Aerial crown-view tile of a tropical tree (Barro Colorado Island, Panama), acquired 20250915:
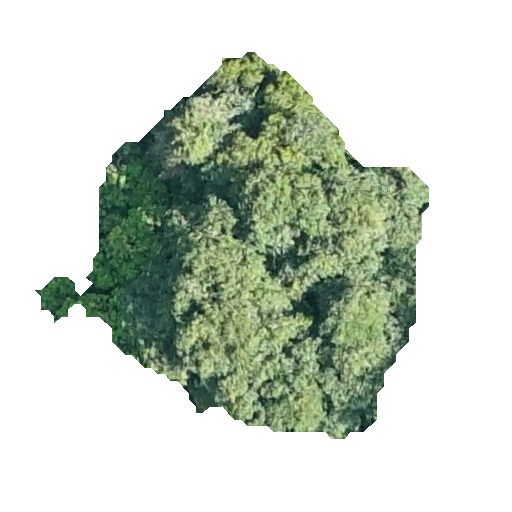
Species: Trichilia tuberculata
GBIF accepted scientific name: Trichilia tuberculata
Crown area: 130.857 m²